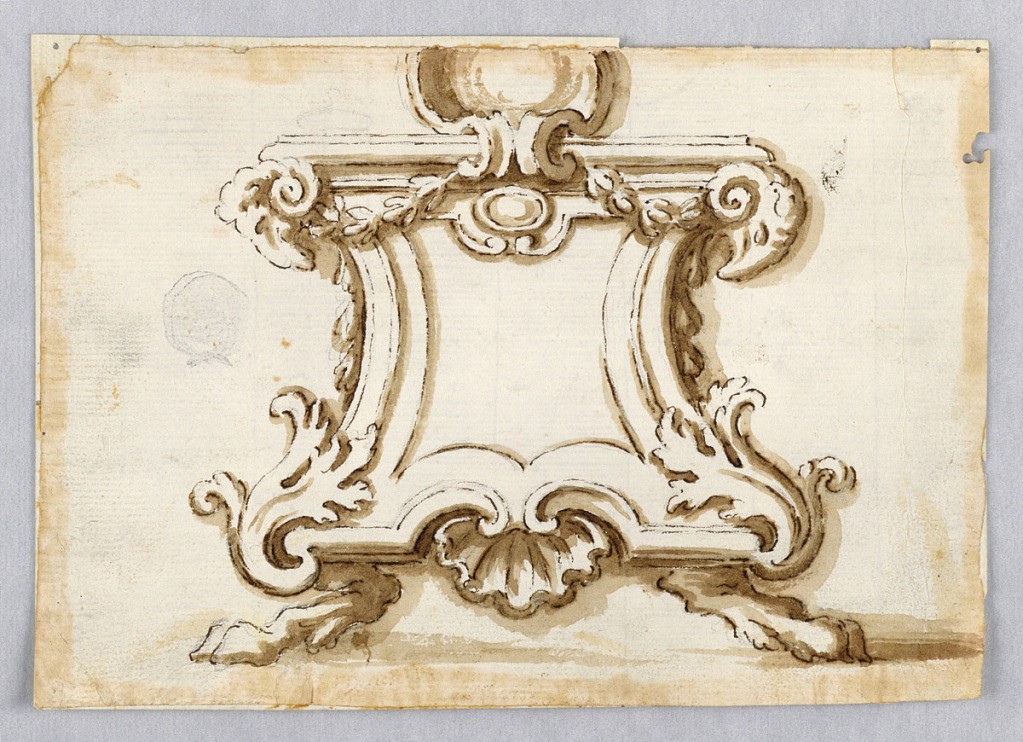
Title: Elevation of a Pedestal
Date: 1700–1750
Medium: Pen and brown ink with brown wash and traces of graphite on off-white laid paper
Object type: Drawing
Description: Supported by lion legs with ram heads beneath the top corners and with an escutcheon rising in the top center.